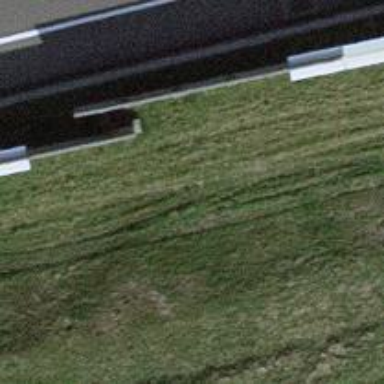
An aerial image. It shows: Noise barrier wall.